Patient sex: F
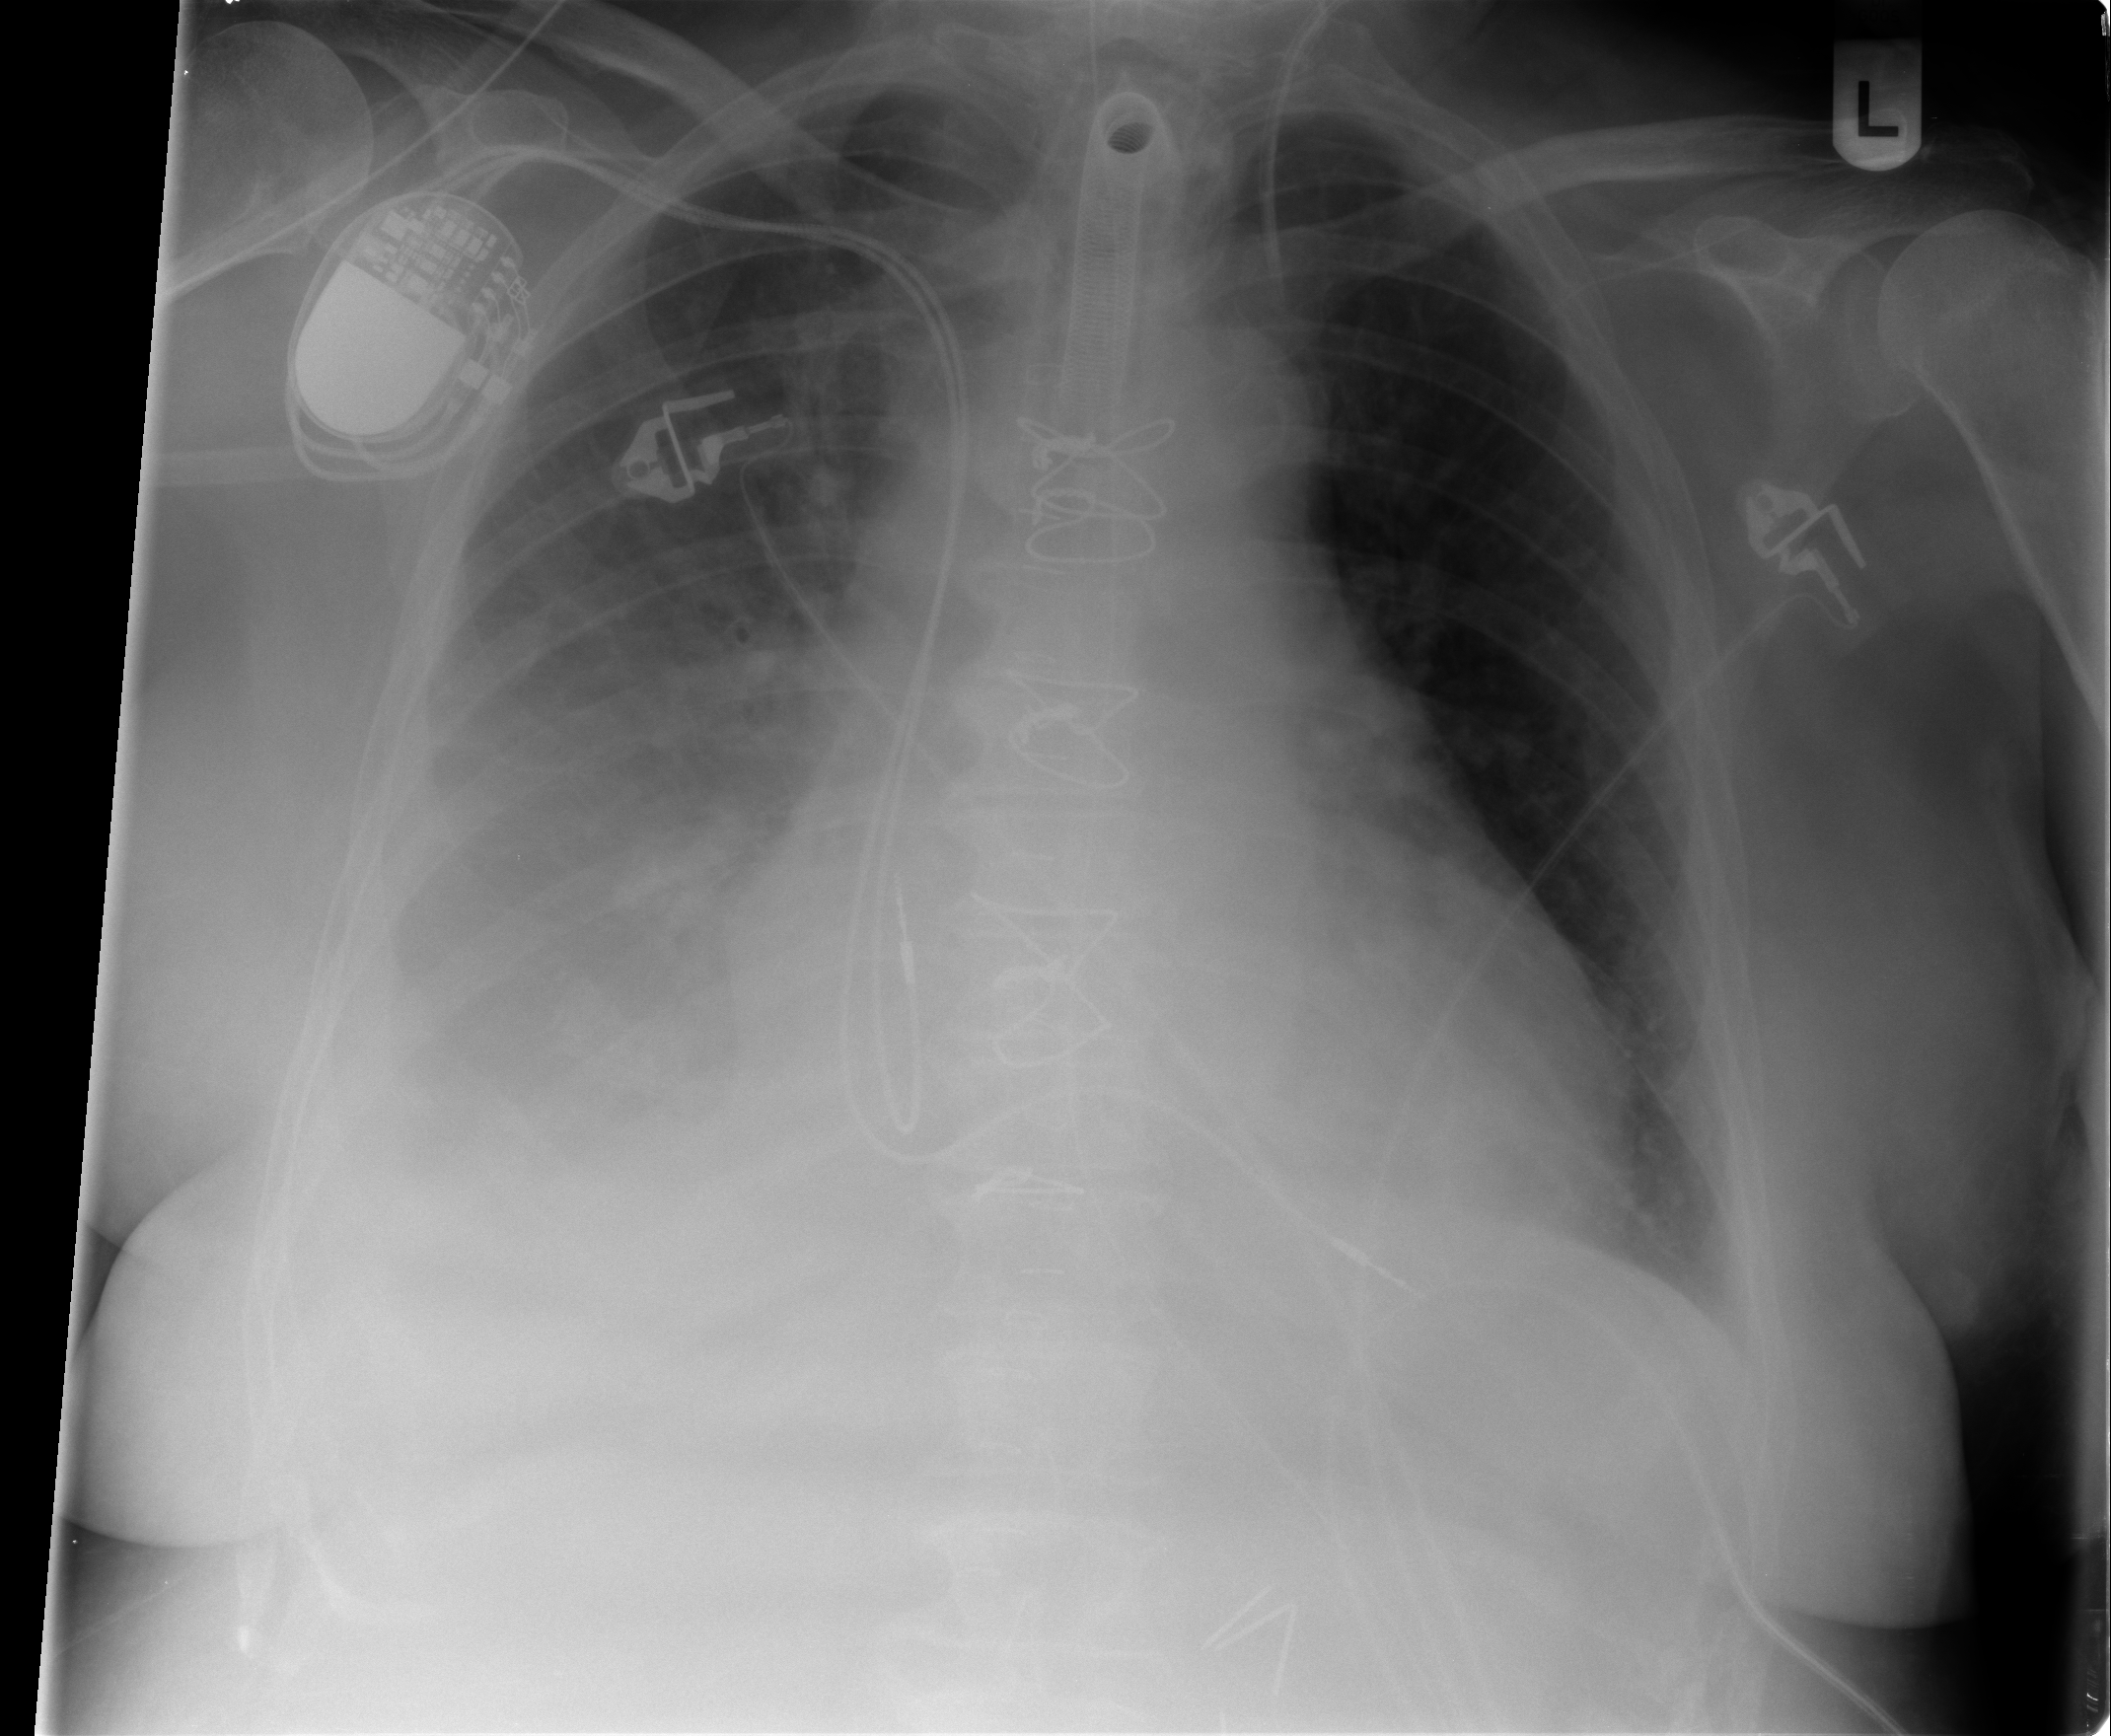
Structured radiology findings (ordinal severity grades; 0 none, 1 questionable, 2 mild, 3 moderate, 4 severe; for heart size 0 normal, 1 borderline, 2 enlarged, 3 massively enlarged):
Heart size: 2
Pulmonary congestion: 1
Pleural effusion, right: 3
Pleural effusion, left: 0
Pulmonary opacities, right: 1
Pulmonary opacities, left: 0
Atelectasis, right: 2
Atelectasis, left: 0